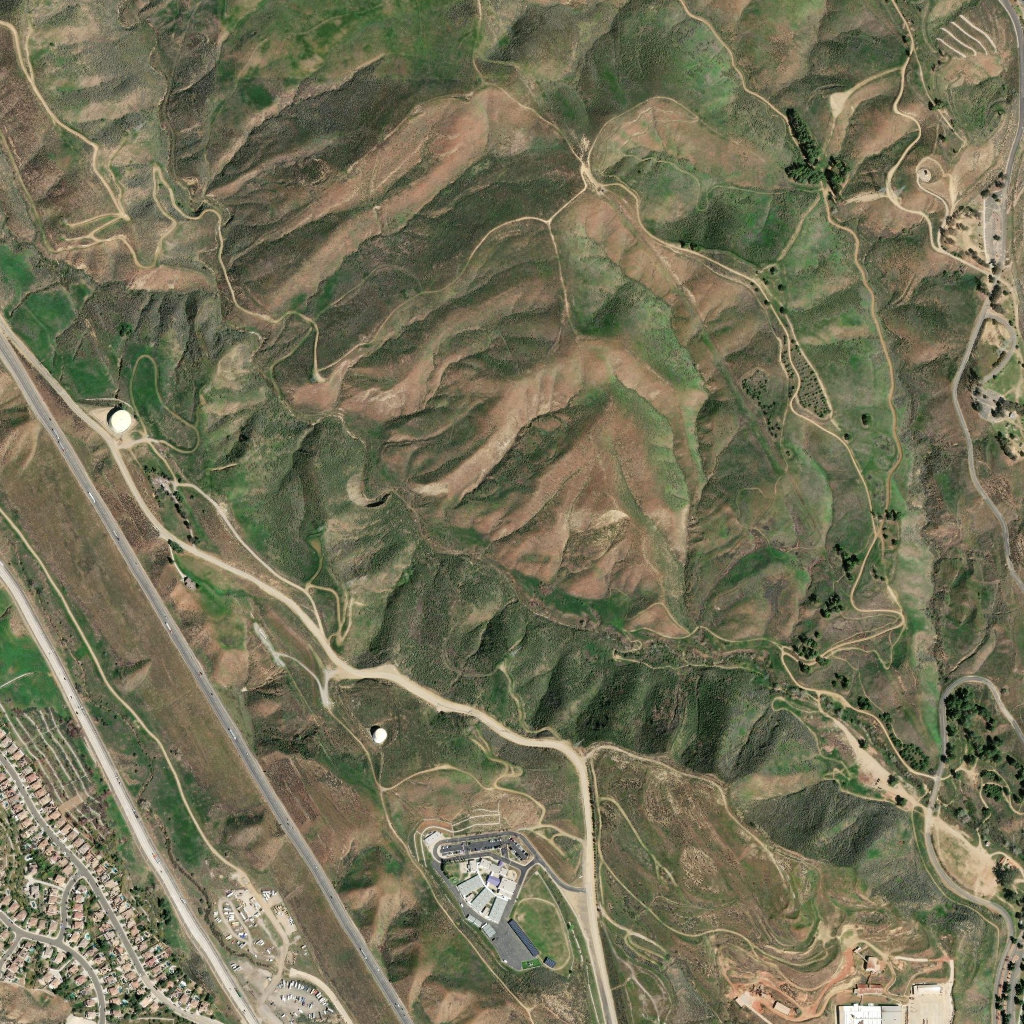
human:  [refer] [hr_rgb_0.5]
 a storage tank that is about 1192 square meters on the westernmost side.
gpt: <box>[[10, 39, 12, 42, 0]]</box>